Interaction volume radius: 5 \u00c5
Interaction volume height: 10 \u00c5
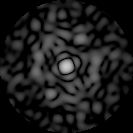
Disorder parameter: 0.7631